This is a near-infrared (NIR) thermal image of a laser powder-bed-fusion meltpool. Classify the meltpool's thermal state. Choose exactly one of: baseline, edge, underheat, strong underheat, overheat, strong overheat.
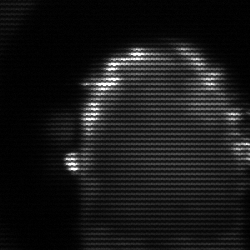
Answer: baseline